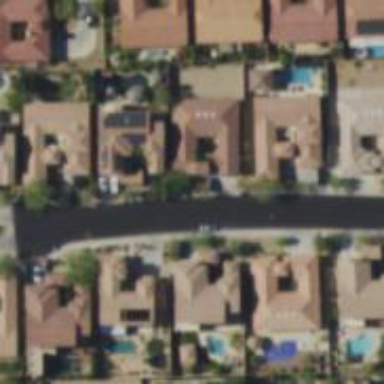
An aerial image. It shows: Residential road.